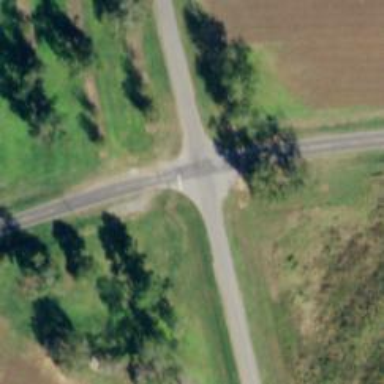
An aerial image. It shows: Tertiary road.